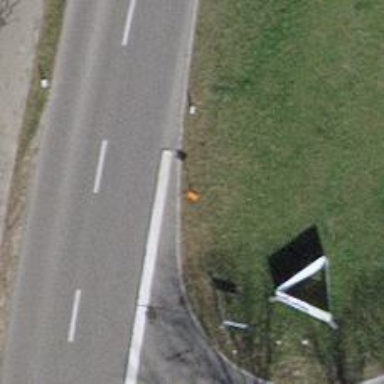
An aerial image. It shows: Aerial marker.